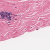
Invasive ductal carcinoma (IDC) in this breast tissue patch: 0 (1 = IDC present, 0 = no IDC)